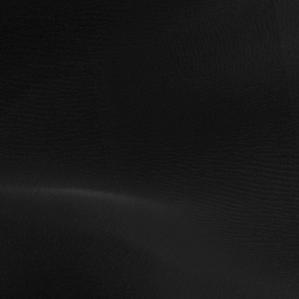
Label: non_frost